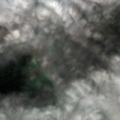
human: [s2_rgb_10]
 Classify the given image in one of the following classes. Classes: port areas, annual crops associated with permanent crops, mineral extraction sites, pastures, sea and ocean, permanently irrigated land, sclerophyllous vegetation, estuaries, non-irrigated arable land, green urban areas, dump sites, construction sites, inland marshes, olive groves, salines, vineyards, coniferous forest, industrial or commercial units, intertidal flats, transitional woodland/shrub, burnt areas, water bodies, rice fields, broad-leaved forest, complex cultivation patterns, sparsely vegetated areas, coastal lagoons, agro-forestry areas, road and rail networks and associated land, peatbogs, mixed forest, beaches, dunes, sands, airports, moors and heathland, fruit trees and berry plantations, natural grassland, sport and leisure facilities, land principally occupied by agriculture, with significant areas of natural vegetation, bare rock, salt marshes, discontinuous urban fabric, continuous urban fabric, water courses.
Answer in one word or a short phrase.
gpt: discontinuous urban fabric, non-irrigated arable land, pastures, complex cultivation patterns, broad-leaved forest, coniferous forest, mixed forest